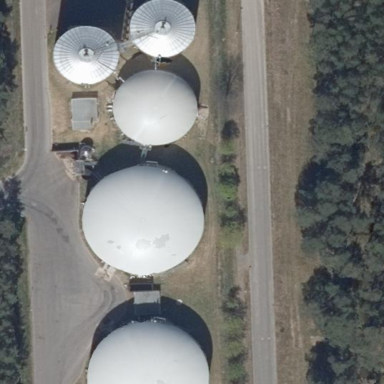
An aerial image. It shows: Building with storage tank.